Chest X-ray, PA view. Patient: 48 years old, sex M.
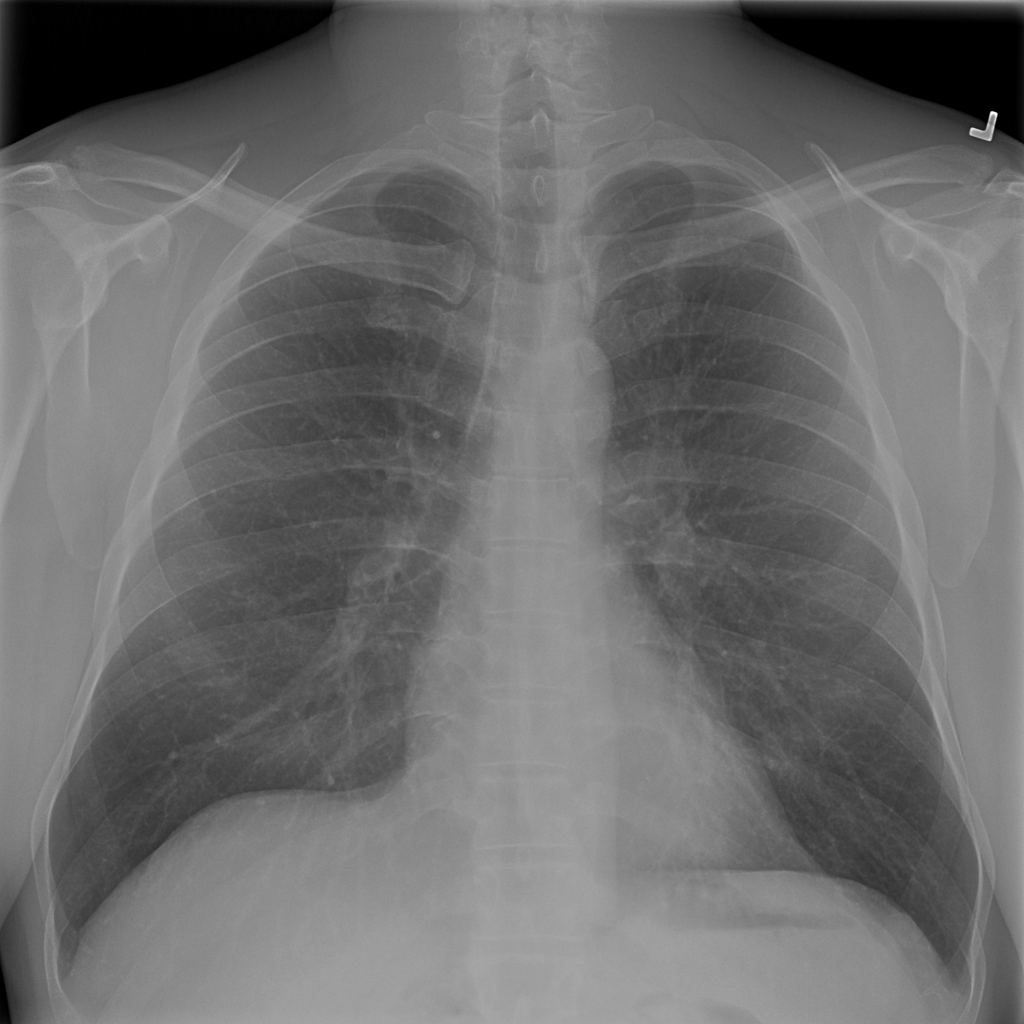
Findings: No Finding